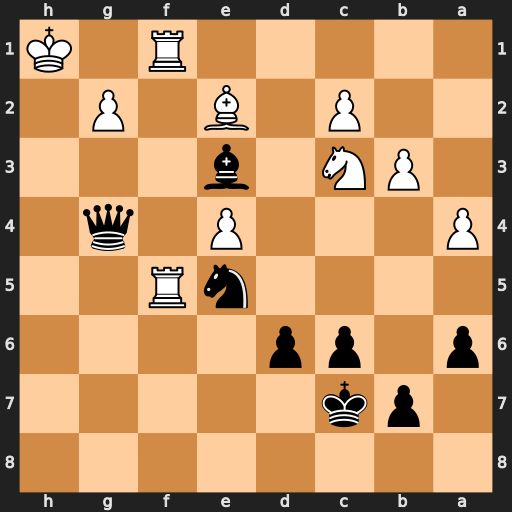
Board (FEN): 8/1pk5/p1pp4/4nR2/P3P1q1/1PN1b3/2P1B1P1/5R1K
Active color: b
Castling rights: -
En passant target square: -
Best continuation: Qh4#